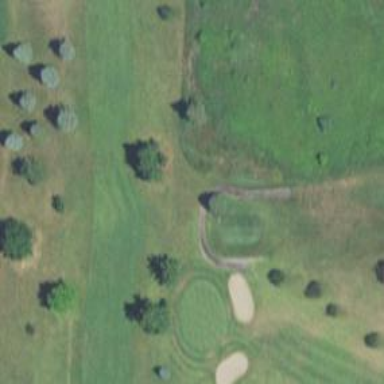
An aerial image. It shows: Asphalt path used as golf cart path.